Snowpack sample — Rabbit Ears Pass, Jackson County, Colorado, USA (12/17/25, 1:08 PM MST)
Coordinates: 40.387, -106.625
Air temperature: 34 °F
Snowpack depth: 46 cm
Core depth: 10 cm
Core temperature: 30.2 °F
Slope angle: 6°, slope face: 165°
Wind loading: medium
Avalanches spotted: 0
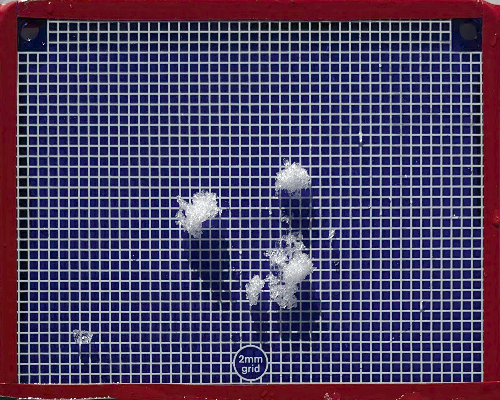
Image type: profile
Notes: No avalanches spotted nearby, although collected in a meadowy area with minimal risk on this face of the pass.